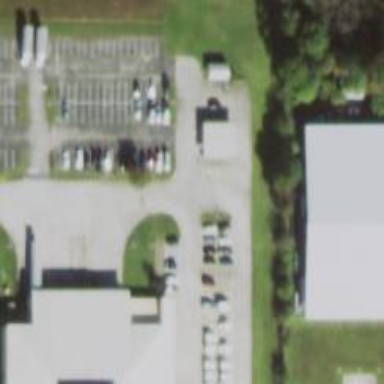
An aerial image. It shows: Parking space is available.